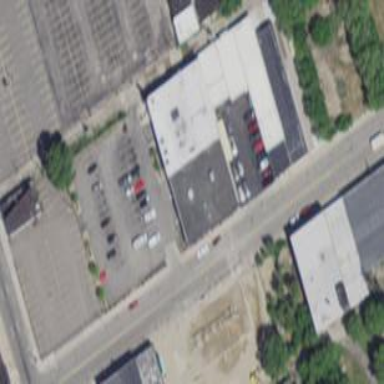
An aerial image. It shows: Commercial building.